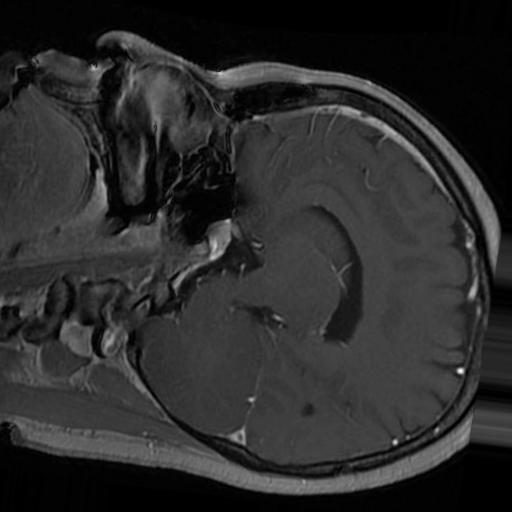
Label: brain_tumor